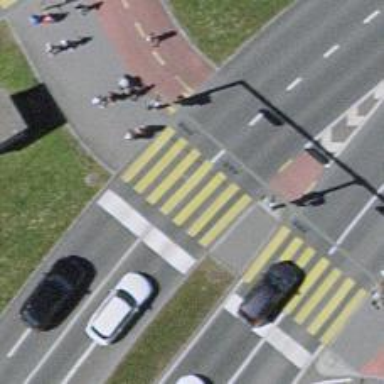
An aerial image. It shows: Crossing with zebra markings controlled by traffic signals.